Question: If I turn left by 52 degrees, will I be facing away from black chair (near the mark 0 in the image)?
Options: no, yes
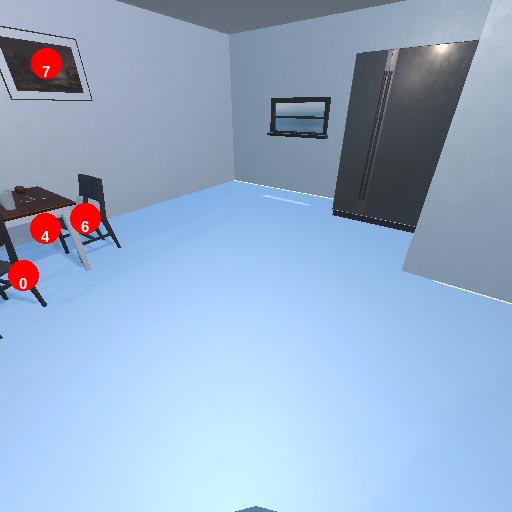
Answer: no